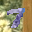
Label: 7